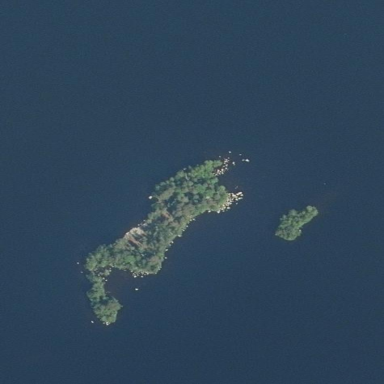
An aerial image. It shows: Islet.